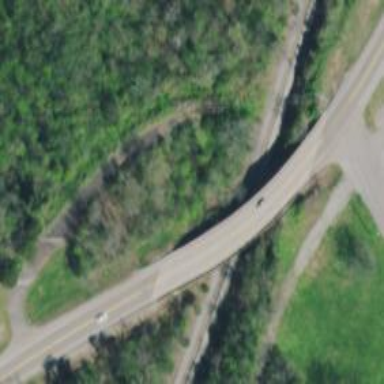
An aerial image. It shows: Secondary road crossing bridge.